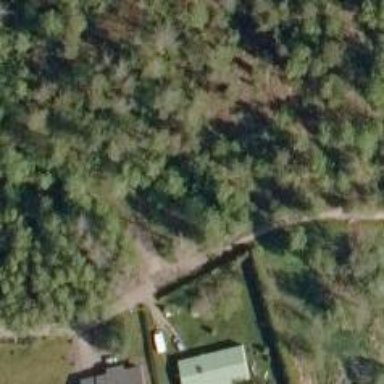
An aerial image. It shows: Path.